Question: I looked at <URL>
'''
<%= Html.Telerik().Grid<ViewModelProcurementAction>(Model.ProcurementActions) //
.Name("ProcurementActionGrid")
.Columns(c =>
{
c.Command(commands =>
{
commands.Edit().ButtonType(GridButtonType.ImageAndText);
commands.Delete().ButtonType(GridButtonType.ImageAndText);
commands.Custom("showHistory")
.ButtonType(GridButtonType.ImageAndText)
.Text("History")
.Action("Show", "ProcurementActions")
.DataRouteValues(route => { route.Add(o => o.Id).RouteKey("id"); });
}).Title("Actions").Width(100);
c.Bound(e => e.Id).Visible(false);
c.Bound(e => e.ActionId).Visible(false);
c.Bound(e => e.ContractNumber).HtmlAttributes(new {style = "vertical-align: top"});
c.Bound(e => e.ContractManager).Width(120).HtmlAttributes(new {style = "vertical-align: top"});
c.Bound(e => e.ActualCAResponsible).Width(150).HtmlAttributes(new {style = "vertical-align: top"});
c.Bound(e => e.TitleOfRequirement).HtmlAttributes(new {style = "vertical-align: top"});
c.Bound(e => e.CipOrName).Title("Project Id").HtmlAttributes(new {style = "vertical-align: top"});
c.Bound(e => e.RecordTypeName).Title("Record Type").HtmlAttributes(new {style = "vertical-align: top"});
c.Bound(e => e.ContractTypeName).Title("Contract Type").HtmlAttributes(new { style = "vertical-align: top" });
c.Bound(e => e.ProcurementActionYearDisplayName).Title("Plan FY").HtmlAttributes(new { style = "vertical-align: top" });
})
.DataKeys(keys => keys.Add(o => o.Id))
.DataBinding(dataBinding =>
dataBinding.Ajax()
.OperationMode(GridOperationMode.Client)
.Select("AjaxGetAll", "ProcurementActions")
.Update("AjaxUpdate", "ProcurementActions")
.Delete("AjaxDelete", "ProcurementActions")
.Enabled(true)
)
.Editable(editing =>
editing.Mode(GridEditMode.PopUp)
.TemplateName("EditProcurementAction")
)
.Pageable(paging => paging.PageSize(15))
.Scrollable(scrolling => scrolling.Height(500))
.Filterable()
.Sortable()
%>
'''
I have an ASCX template for the Popup Editor.

Before I populate the Grid, I have to scan each row for each required field and embed a message for every data point that needs attention. I do this in the controller as there are several conditional logics to be taken into account. Once I have a List<string> of messages I iterate the List<string> and produce a simple 4 column HTML table and save that as a string on the row as part of my ViewModel. (Model.RowList[x].UpdateMessage) The HTML string looks like this:
'''
Model.UpdateMessage = "
<table>
<tr>
<td colspan='4'>The following fields require additional data:</td>
</tr>
<tr>
<td>Award Amount</td>
<td>Comments</td>
<td>Contract Number</td>
<td>Number of Option Years</td>
</tr>
<tr>
<td>Planned CA Responsible</td>
<td>Actual CA Responsible</td>
<td>Cost Price Analysis Date</td>
<td>&nbsp;</td>
</tr>
</table>";
'''
My Popup Template basically starts off with:
'''
<fieldset style="width: 1085px">
<legend>Procurement Action</legend>
<%= Html.HiddenFor(c => c.Id) %> <=== WORKS ===
<%= MvcHtmlString.Create(Model.UpdateMessage) %> <=== DOES NOT WORK ===
<%= Model.UpdateMessage.ToMvcHtmlString() %> <=== DOES NOT WORK ===
<%= Model.UpdateMessage %> <=== DOES NOT WORK ===
<%= Html.TextAreaFor(c => c.UpdateMessage) %> <=== WORKS ===
'''
- - -
Any ideas???
TIA
-kb
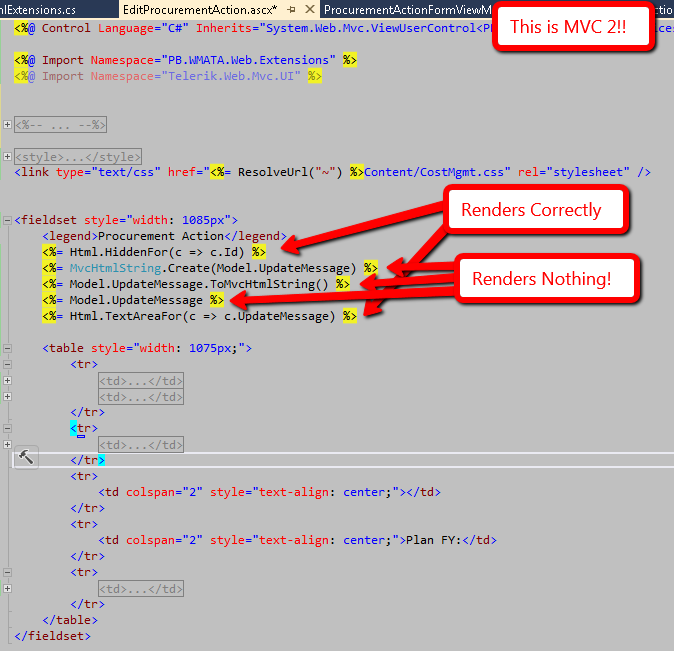
Answer: It seems that the Telerik grid only loads and renders the popup editor template one time, with an empty/default model. For each subsequent popup "edit" command, the grid appears to do its own binding (client side) to in the editor template, which explains why your TextArea and hidden fields work, but including inline HTML does not.
I believe the only way around this is to declare a Telerik client (JavaScript) event for OnEdit and dynamically populate the contents of a DIV or other container using that JavaScript event handler.
'''
.ClientEvents(e => e.OnEdit("ProcurementActionGrid_onEdit")
'''
'<script>'
'''
function ProcurementActionGrid_onEdit(e) {
var targetDiv = $(e.form).find('.injectUpdateMsgHtmlHere');
targetDiv.html(e.dataItem.UpdateMessage);
}
'''
'''
<div class="injectUpdateMsgHtmlHere"></div>
'''